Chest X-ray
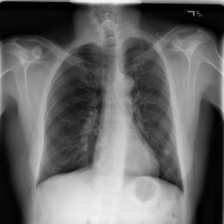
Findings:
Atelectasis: negative
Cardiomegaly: negative
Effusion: negative
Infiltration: negative
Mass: negative
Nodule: negative
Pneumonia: negative
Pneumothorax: negative
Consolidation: negative
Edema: negative
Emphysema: negative
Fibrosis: negative
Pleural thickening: negative
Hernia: negative